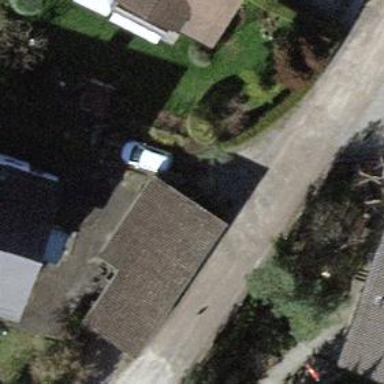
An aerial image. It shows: Garage building.